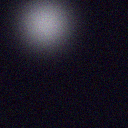
Screen state: off